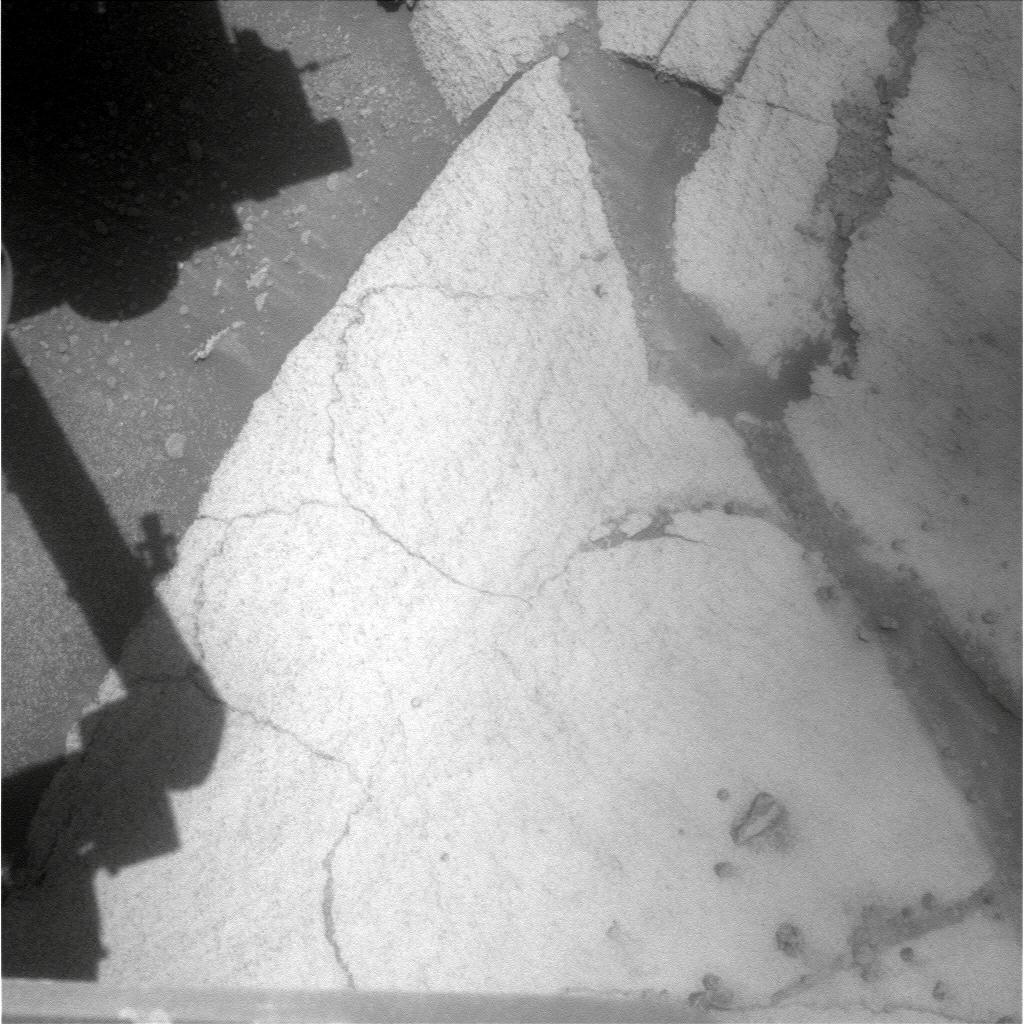
Terrain classes present: Bedrock, Gravel / Sand / Soil, Shadow